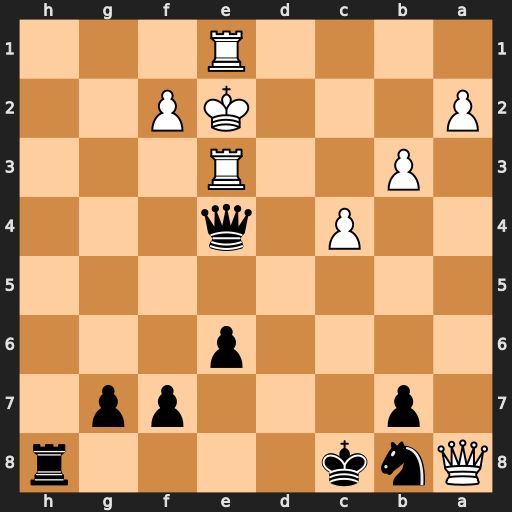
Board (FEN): Qnk4r/1p3pp1/4p3/8/2P1q3/1P2R3/P3KP2/4R3
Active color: b
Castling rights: -
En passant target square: -
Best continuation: Qc2+ Kf1 Rh2